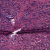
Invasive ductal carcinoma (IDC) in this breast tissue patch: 0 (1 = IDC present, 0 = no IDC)